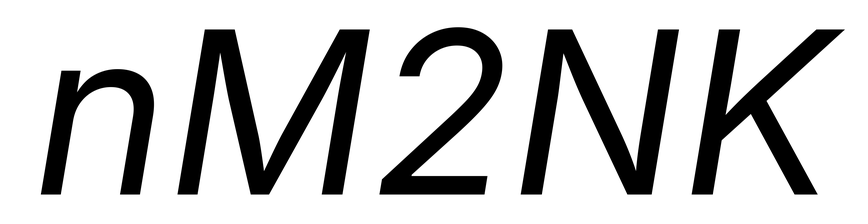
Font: Inter-Italic_Italic